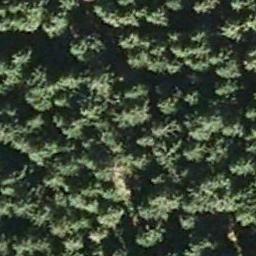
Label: forest